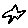
Label: star